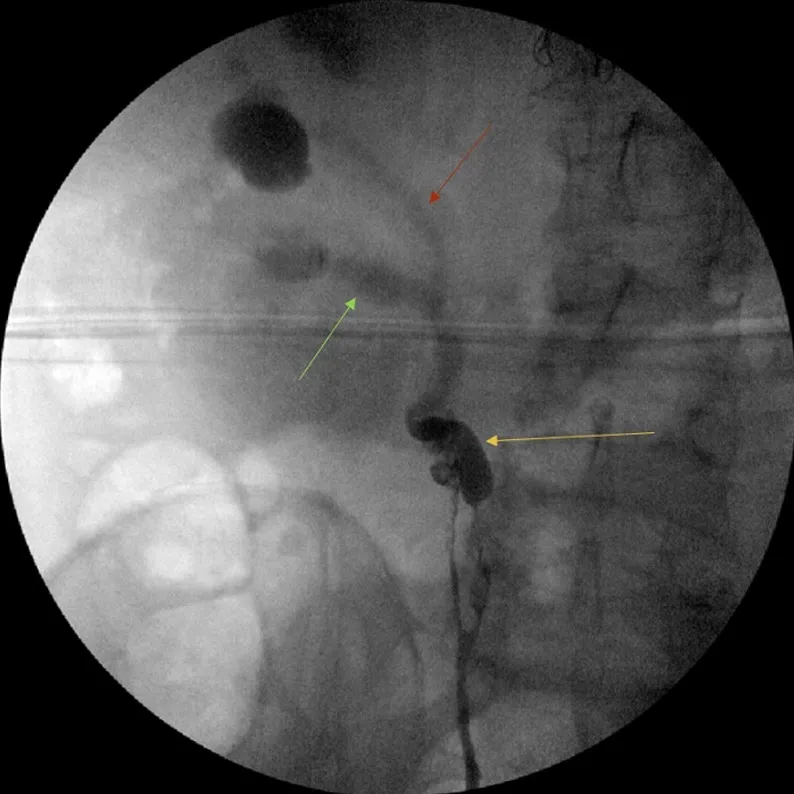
Retrograde pyelogram showing bifurcation at the proximal ureter (yellow arrow) with reduced flow through the more proximal ureteral segments (lower pole:green arrow, upper pole:red arrow) indicating partial obstruction.
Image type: radiology (x_ray)